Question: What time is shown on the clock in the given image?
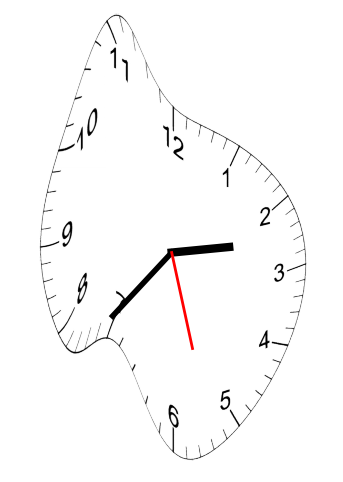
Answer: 02:36:27